【题型】填空题　【知识点】解析几何　【难度】easy
若圆 \(O: x^2 + y^2 = r^2\) 上有且只有两点到直线 \(l: 3x + 4y - 15 = 0\) 的距离为 2，则圆的半径 \(r\) 的取值范围是\underline{\ \ \ \ \ \ \ }.
【解答】
【答案】$1 < r < 5$

【详解】圆心 $O$ 到直线 $l$ 的距离为
\[
\frac{|-15|}{\sqrt{3^2 + 4^2}} = 3,
\]

如图：与直线 $l$ 距离为 2 的点的轨迹是与 $l$ 平行且与 $l$ 距离为 2 的两平行直线（图中虚线 $l_1, l_2$）。由题意知直线 $l_1$ 与圆 $O$ 有两个不同交点，而 $l_2$ 与圆 $O$ 没有公共点。因此圆 $O$ 半径 $r$ 的取值范围是 $1 < r < 5$。

故答案为：$1 < r < 5$。
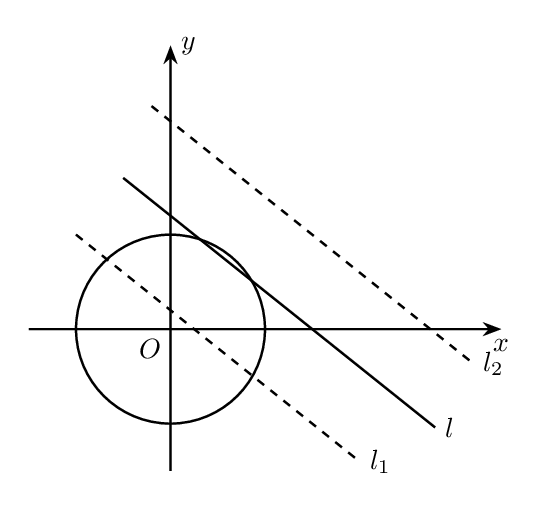